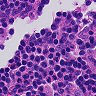
Metastatic tissue present: no